Question: I imported a sample 4.0.3 project and after deleting it from the Project Explorer list every thing is lost, now there are none of the projects that I was working before in Package Explorer??
Moreover now on importing these old project For Example name "On" are coming with the name "OnActivity" but still not able to run.
Else in workspace every file is ok, I tried to CLEAN but still no effect.

I'm new to devlopment kindly guide me.
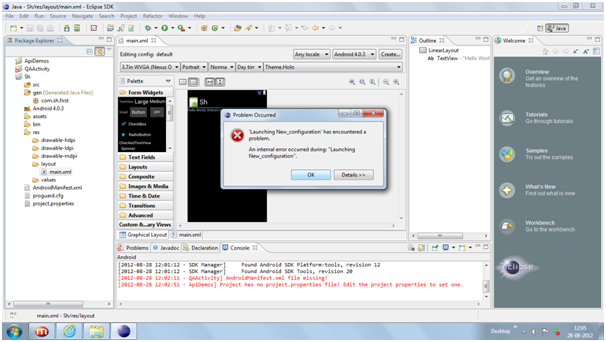
Answer: Recover the source code from your workspace in the 'Windows' file browser. If all attempts to recover fail, you can just create the projects from existing (recovered) code.
And what project are you trying to run? If 'APIDemo' or 'QAActivity', the log shows you why you can't run them.
And instead of using the 'Play button' (start) to launch, use the dropdown triangle and select the project to run, else the 'XML' will be run (obviously that won't work).
Furthermore, make sure 'Eclipse' knows it's a 'Android Project' you're trying to run.